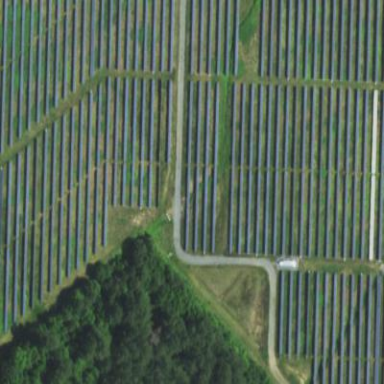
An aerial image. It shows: Solar power generator with photovoltaic panels.